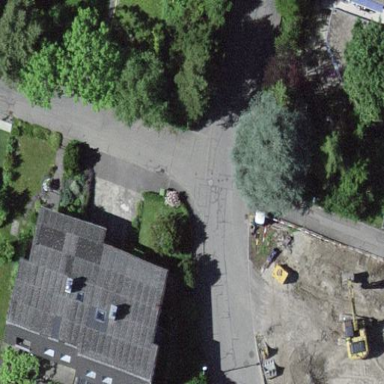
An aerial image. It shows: Terrace building.